Field crop: maize
Growth stage: 2
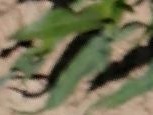
Species: maize